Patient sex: F
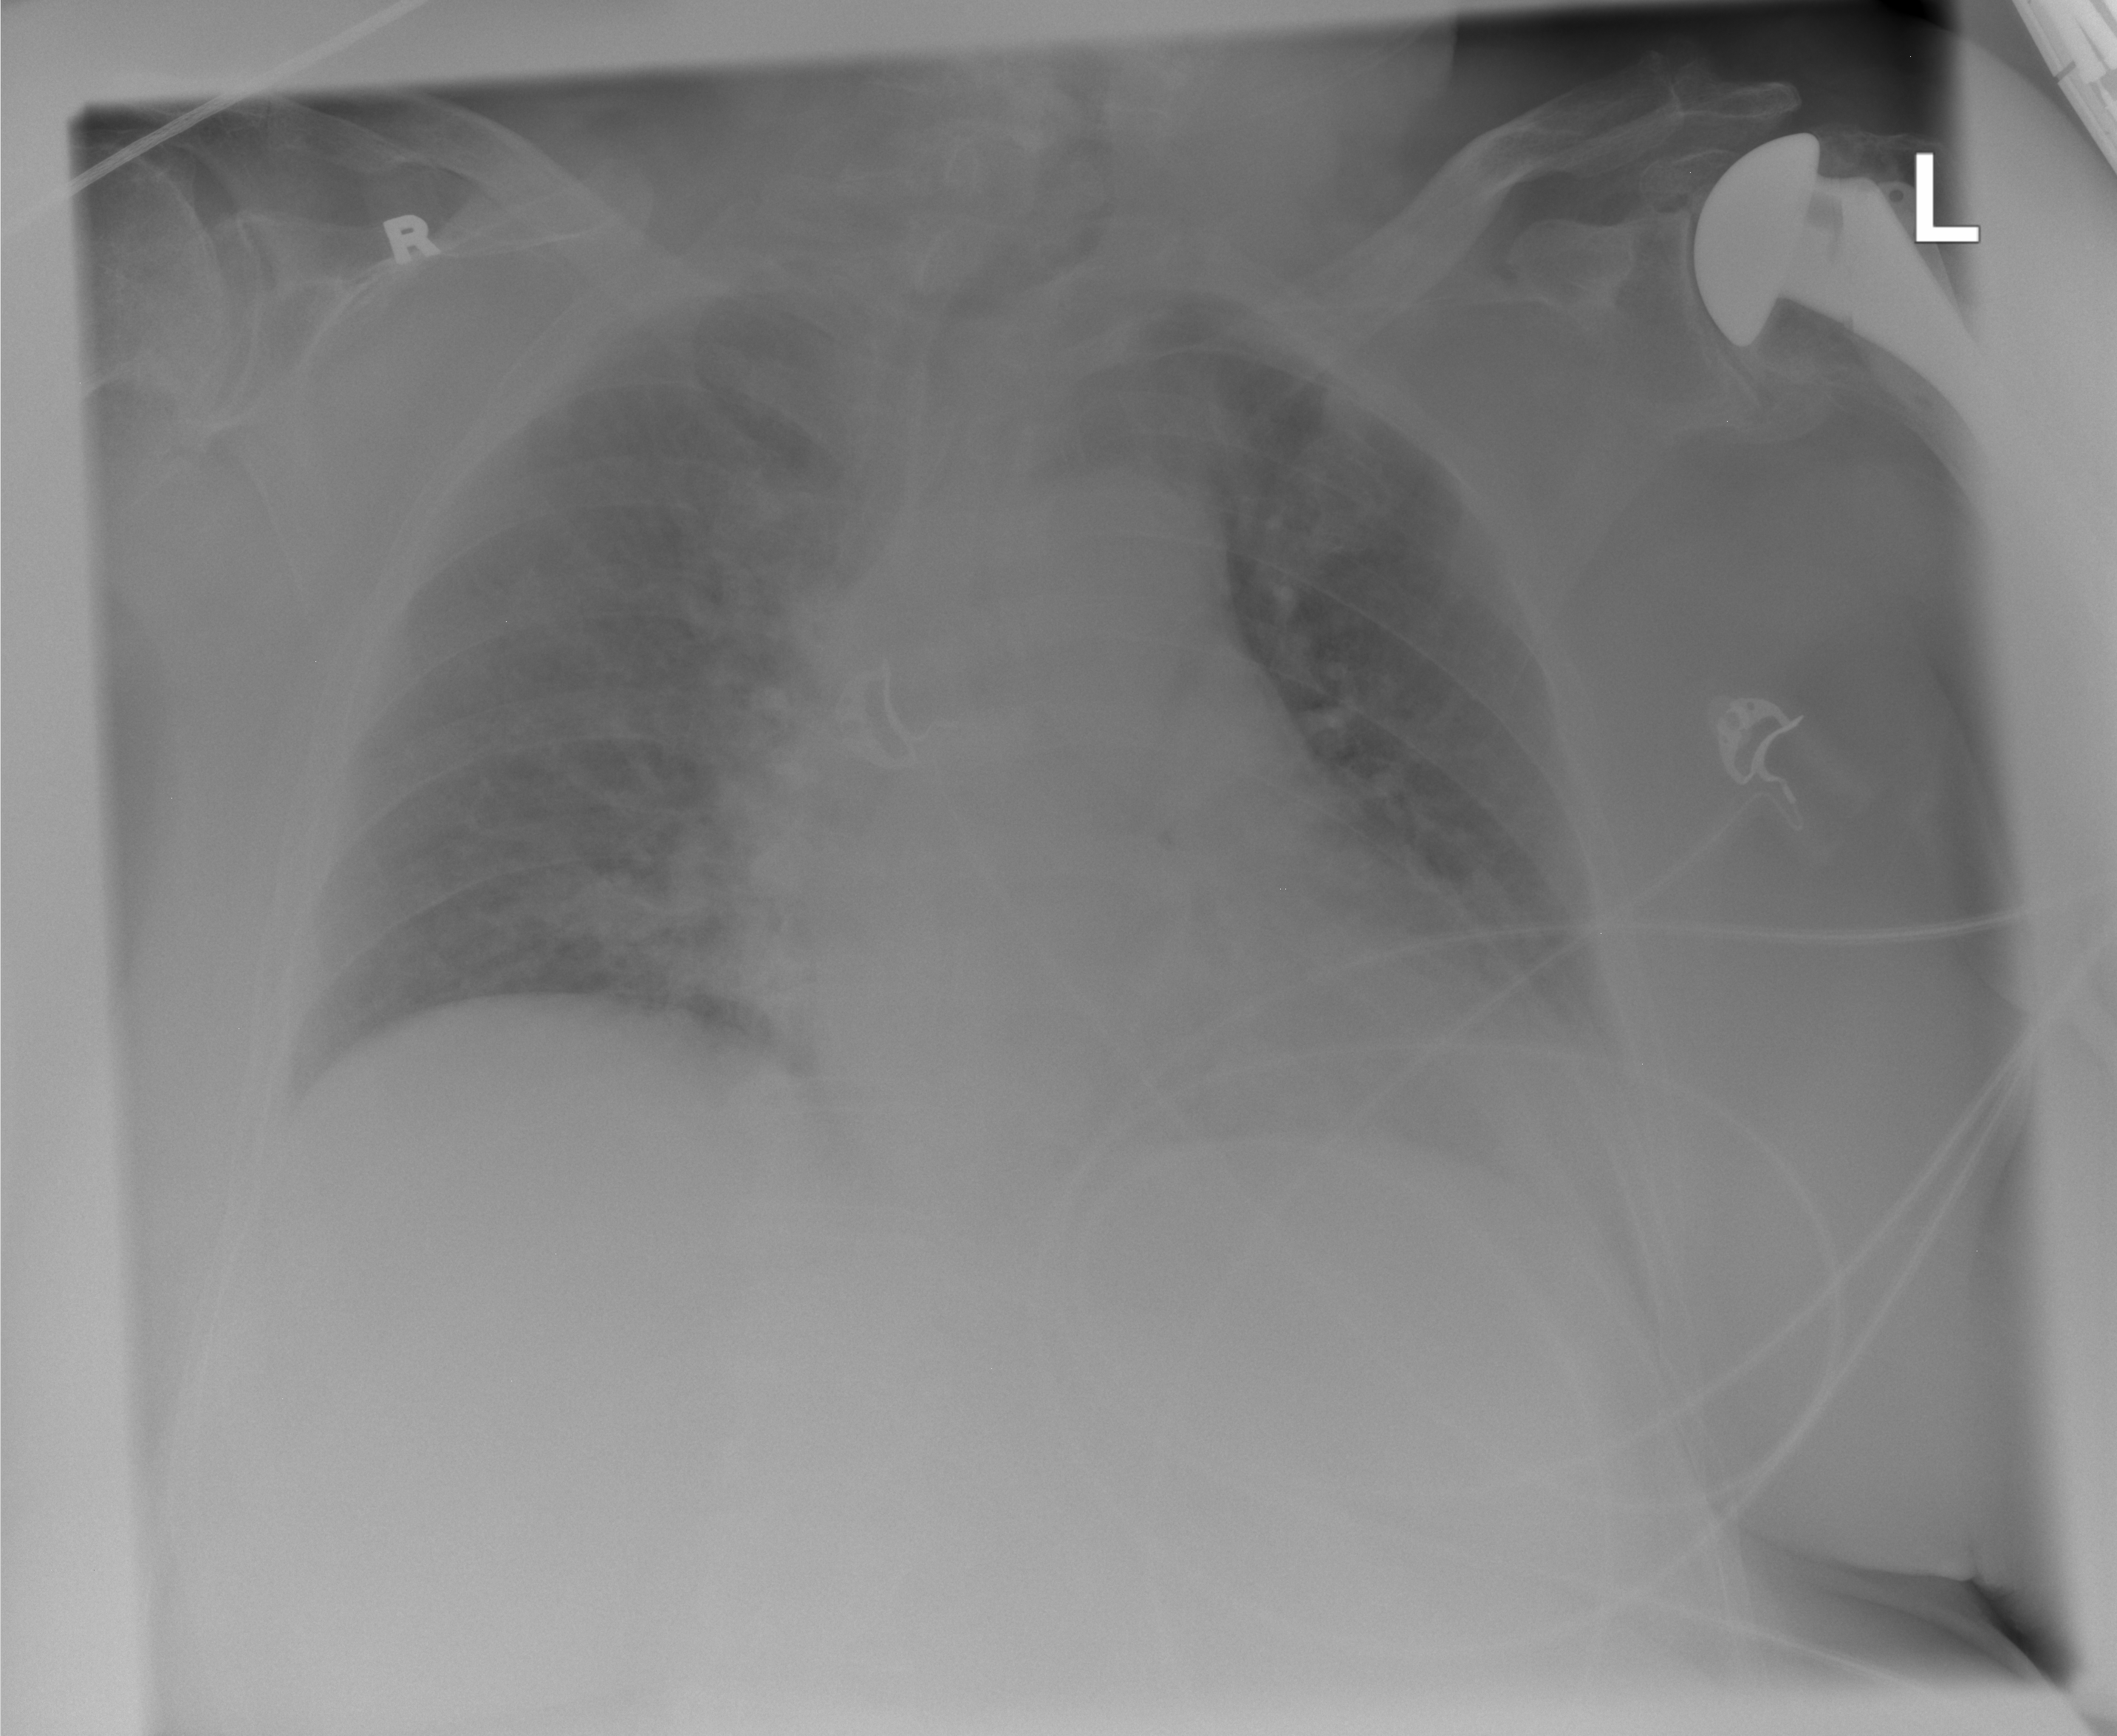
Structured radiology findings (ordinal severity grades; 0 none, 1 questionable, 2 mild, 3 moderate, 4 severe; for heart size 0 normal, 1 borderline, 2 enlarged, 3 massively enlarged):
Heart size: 2
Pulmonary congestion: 3
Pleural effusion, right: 0
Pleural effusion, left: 0
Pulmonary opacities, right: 3
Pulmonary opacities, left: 3
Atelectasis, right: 0
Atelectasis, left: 2